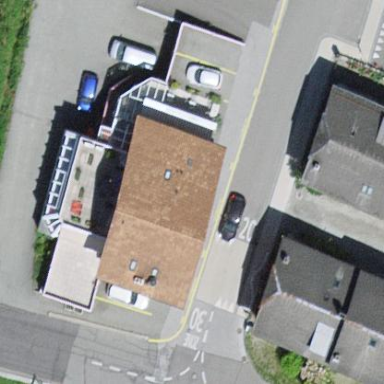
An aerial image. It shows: Bakery inside building.